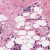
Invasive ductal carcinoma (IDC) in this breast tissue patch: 1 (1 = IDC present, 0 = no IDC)